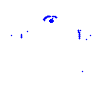
Particle: pion